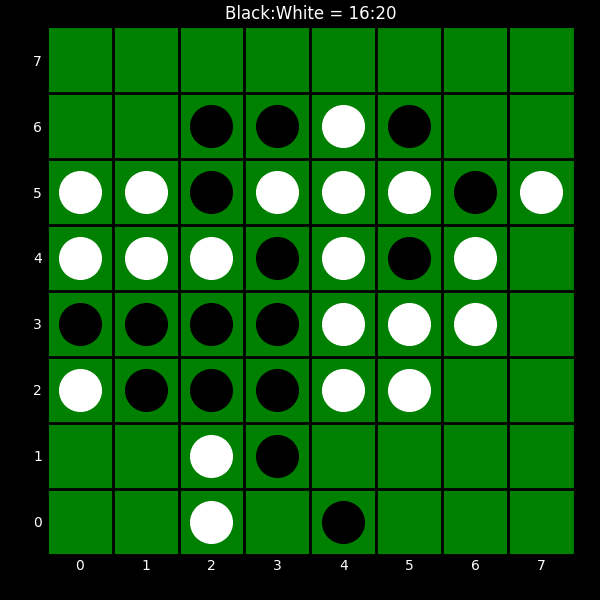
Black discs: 16
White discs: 20